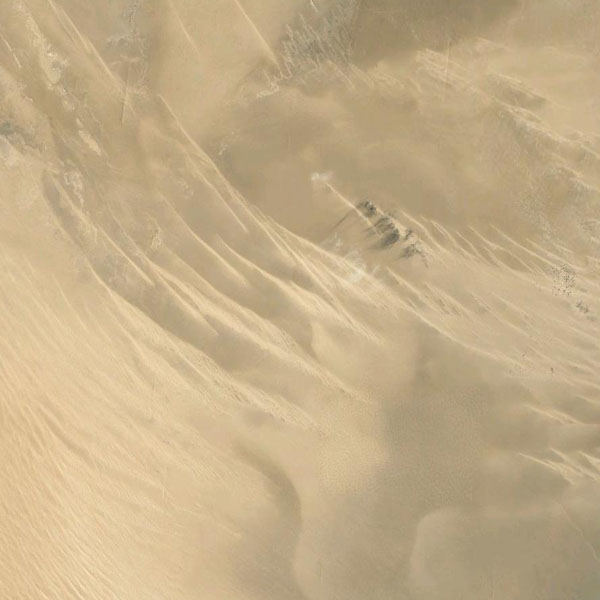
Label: Desert